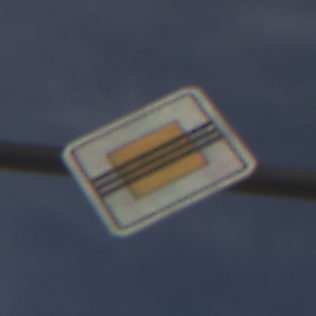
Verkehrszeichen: EndeVorfahrtsstrasse
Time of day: MorningAfternoon
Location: Outdoor (Urban)
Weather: PartlyCloudy
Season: NotSpecified
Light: Natural